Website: home-depot
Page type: account-dashboard
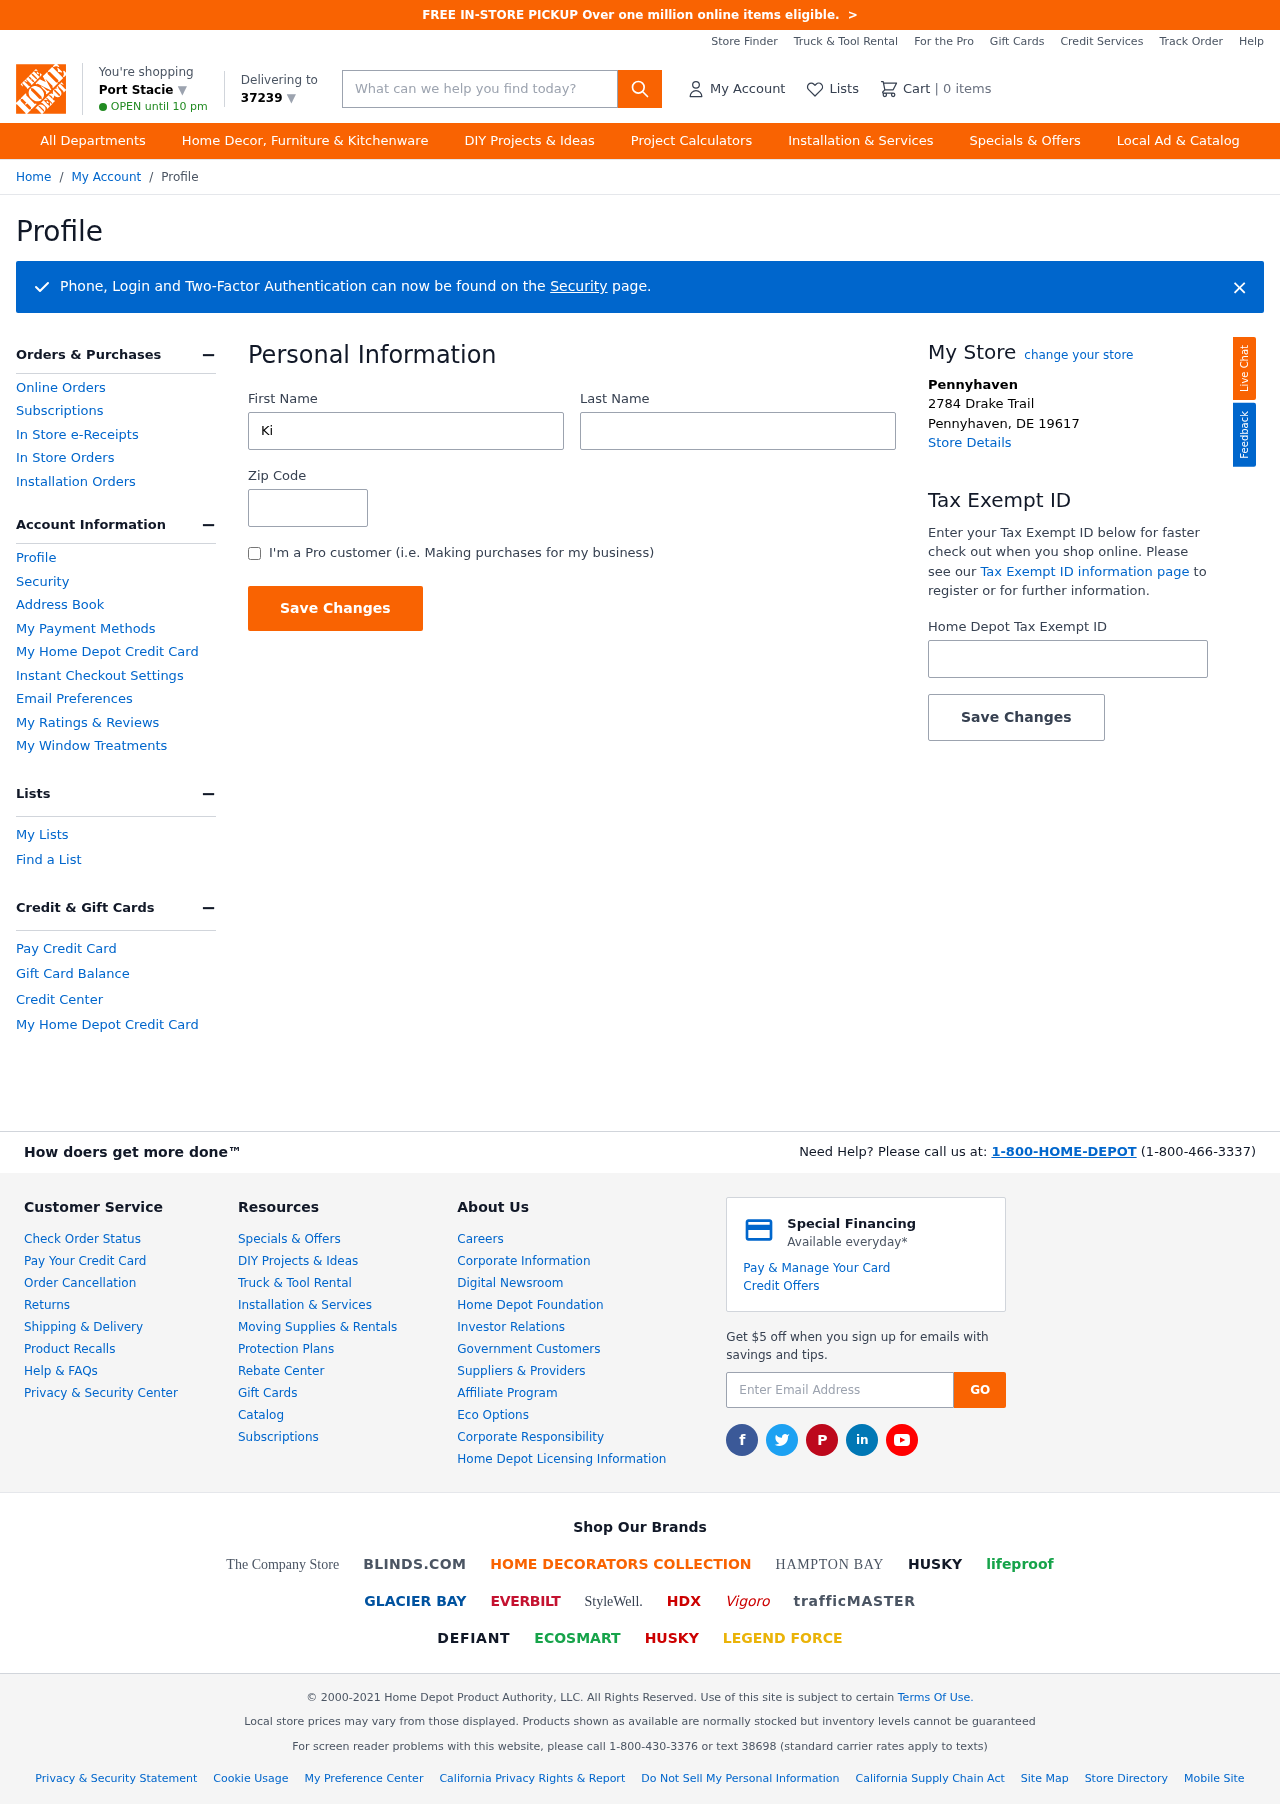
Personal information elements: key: PII_CITY
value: Port Stacie ▼
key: PII_FIRSTNAME
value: Kimberly
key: PII_LASTNAME
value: Walker
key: PII_LOCATION1_CITY
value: Pennyhaven
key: PII_LOCATION1_CITY_STATE_ZIP
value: Pennyhaven, DE 19617
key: PII_LOCATION1_STREET
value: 2784 Drake Trail
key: PII_POSTCODE
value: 37239 ▼
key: PII_POSTCODE
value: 37239
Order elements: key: ORDER_NUM_ITEMS
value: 0
Search elements: key: HEADER_SEARCH
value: What can we help you find today?